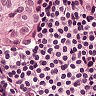
Metastatic tissue present: yes